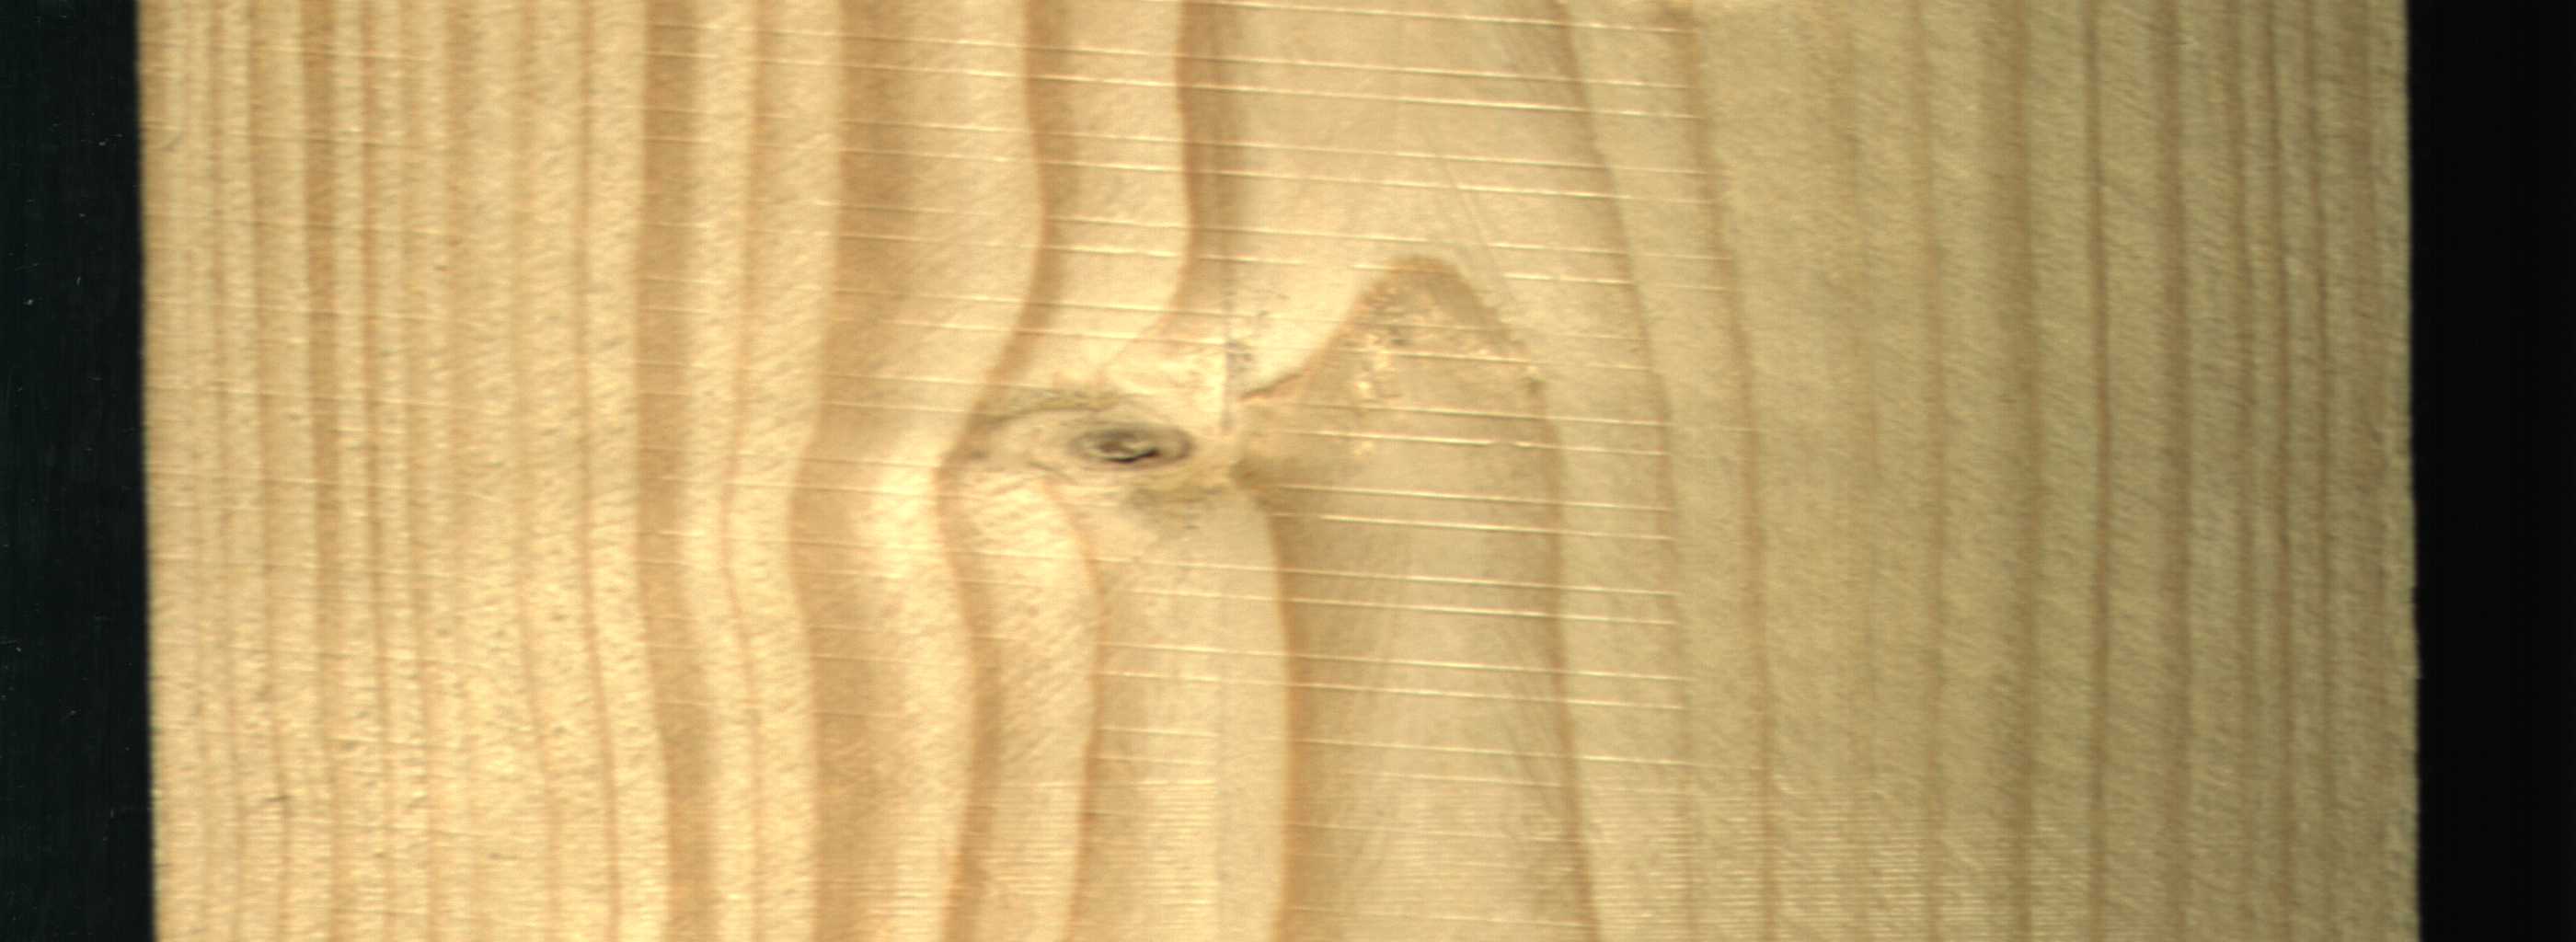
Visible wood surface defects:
Live_Knot